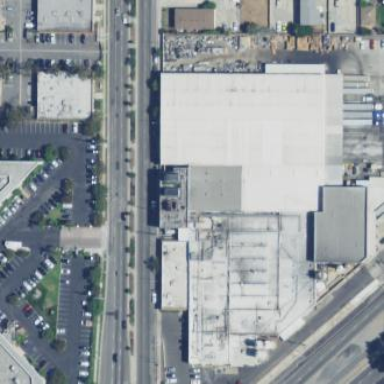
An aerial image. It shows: Factory building.